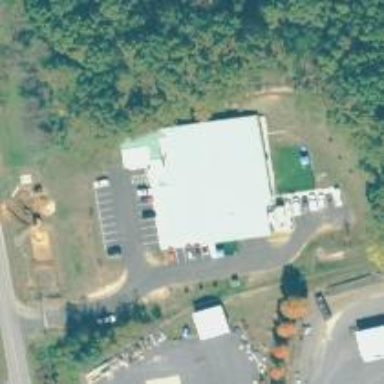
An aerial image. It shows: Animal shelter.